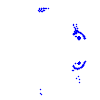
Particle: kaon